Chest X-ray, AP view. Patient: 14 years old, sex M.
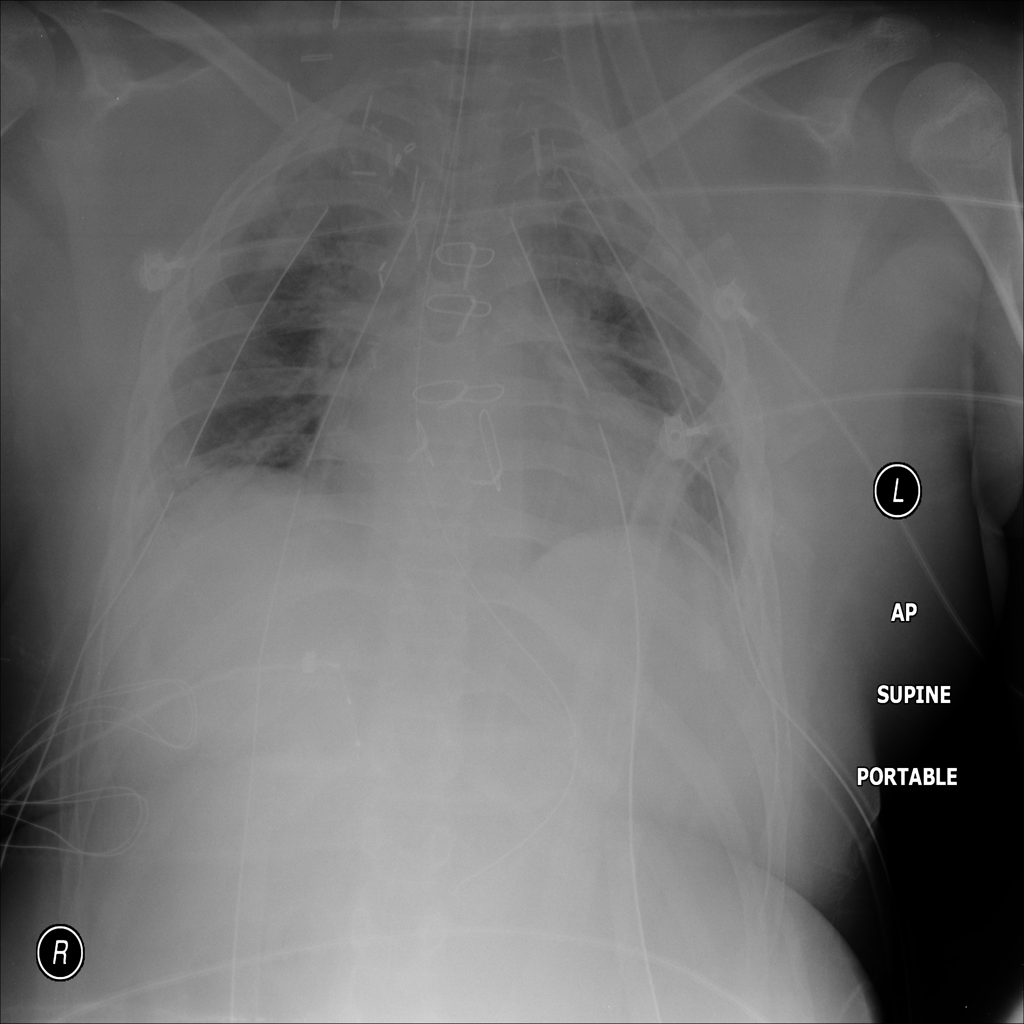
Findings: No Finding